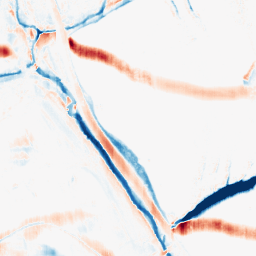
Category: morphological
Decomposition family: morphological_rect
Decomposition parameters: operation: average
width: 5
height: 20
Upsampling method: bilinear
Upsampling parameters: scale: 4
Upsampling scale: 4